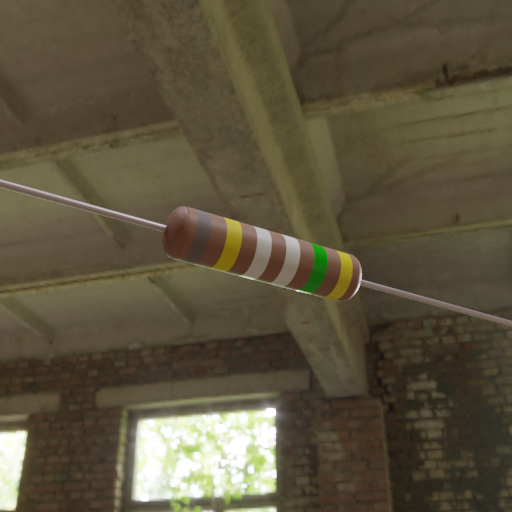
Resistor colour bands (in order): gray, yellow, white, white, green, yellow